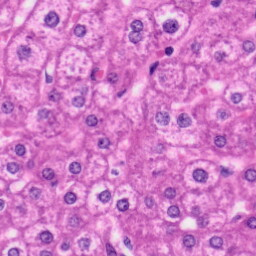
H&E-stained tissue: Liver